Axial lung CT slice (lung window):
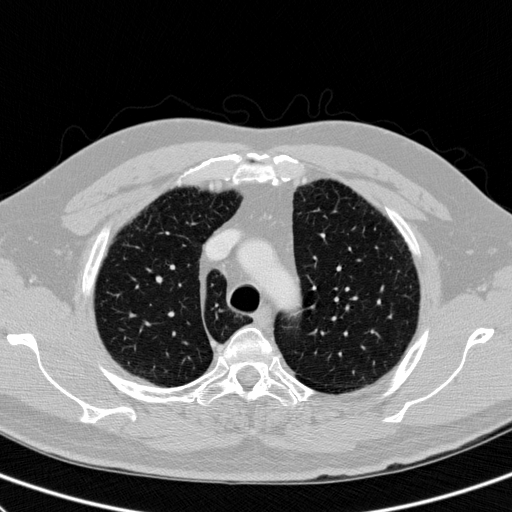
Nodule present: no